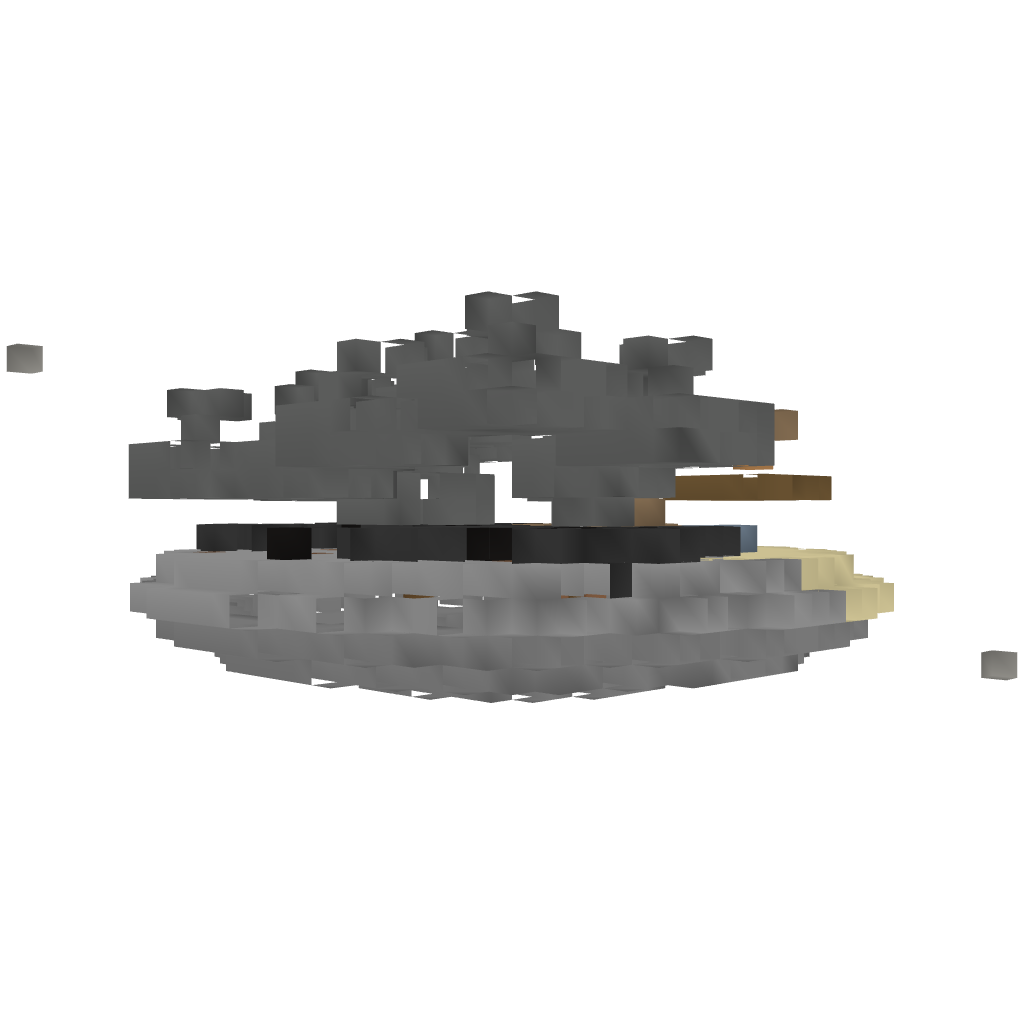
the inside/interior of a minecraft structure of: small floating island